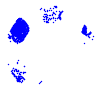
Particle: pion